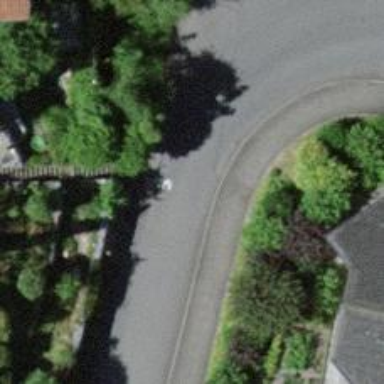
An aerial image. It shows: Unmarked crossing on footway.